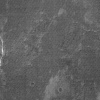
Atmospheric dust classification: not_dusty